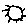
Label: sun